Question: This should be an easy one. I am trying to find the coordinates of a point on a straight line. I am implementing in MATLAB. I know, the coordinates of the endpoints and the distance from one of the point.
I am using the following formula for calculating the coordinates (please note, I cannot use mid-point formula, as the distance can vary).

I am getting the wrong results when the slope is negative. Can you please suggest, what are the conditions, that needs to be considered for using this formula? Am not aware of any other formula as well.
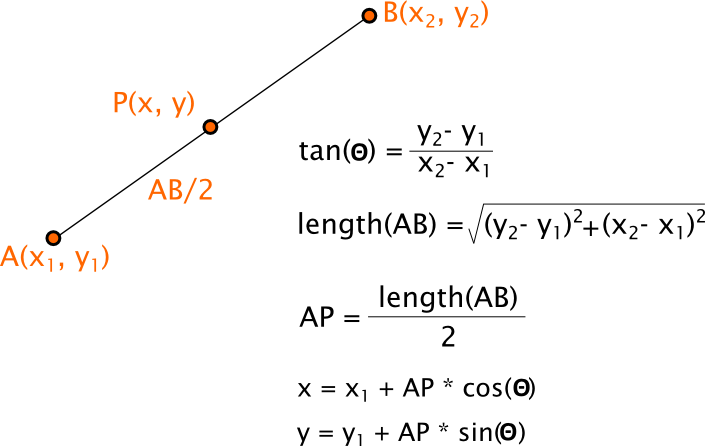
Answer: Nothing wrong with your solution, but you need to take care of quadrant ambiguities when you take the arctangent to compute the angle th.
There is a nice solution for that in most programming languages: <URL>. Thus:
'''
%// Your points (fill in any values)
A = [-10 0];
B = [-1 -1];
%// Use atan2!
th = atan2( B(2)-A(2) , B(1)-A(1) );
%// Distance from A to the point of interest
AP = sqrt( (B(2)-A(2))^2 + (B(1)-A(1))^2 ) / 2;
%// The point of interest
C = [
A(1) + AP*cos( th )
A(2) + AP*sin( th )];
%// Verify correctness with plots
figure(1), clf, hold on
line([A(1); B(1)], [A(2); B(2)])
plot(...
A(1), A(2), 'r.',...
B(1), B(2), 'b.',...
C(1), C(2), 'k.', 'markersize', 20)
'''
In general, whenever and wherever you need to take an arctangent, use 'atan2' and not 'atan'. The normal 'atan' is only for cases where you don't know the individual components of the division 'y/x'.
Note that your solution is not extensible to 3D, whereas the vector solutions proposed by the others here . So in general I would indeed advise you to start working with vectors. Not only is it a lot simpler in many circumstances, it is also more versatile.